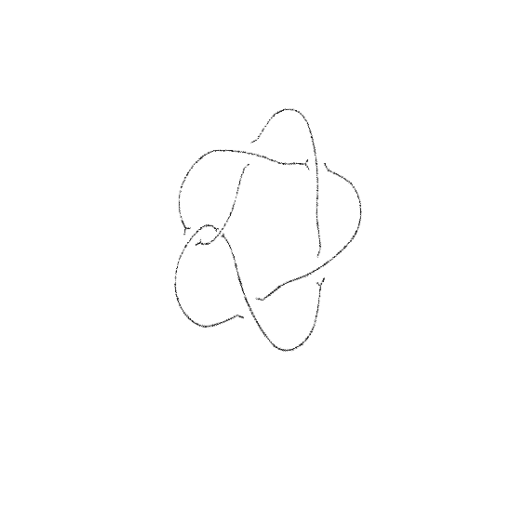
Crossing number: 6